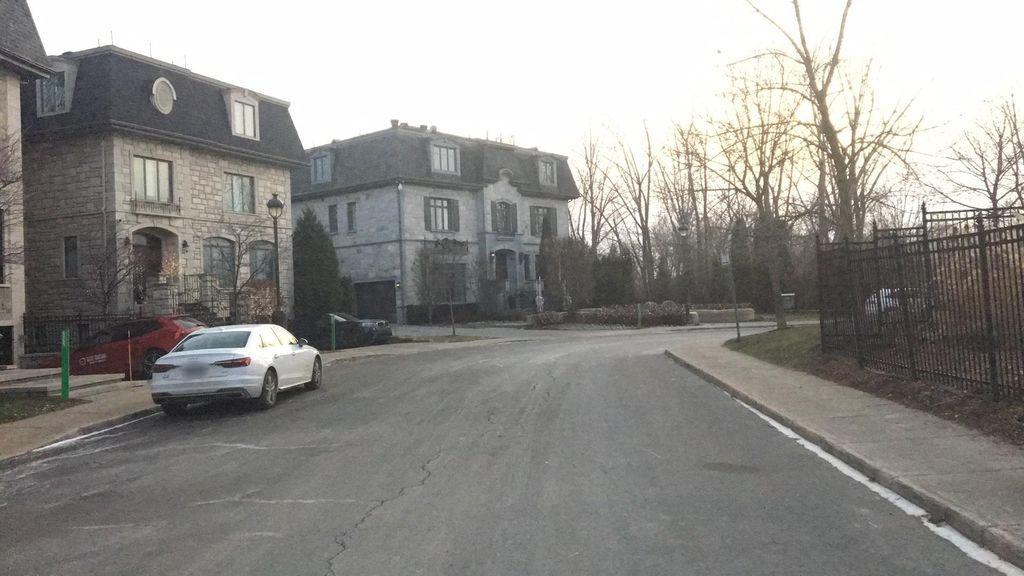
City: montreal